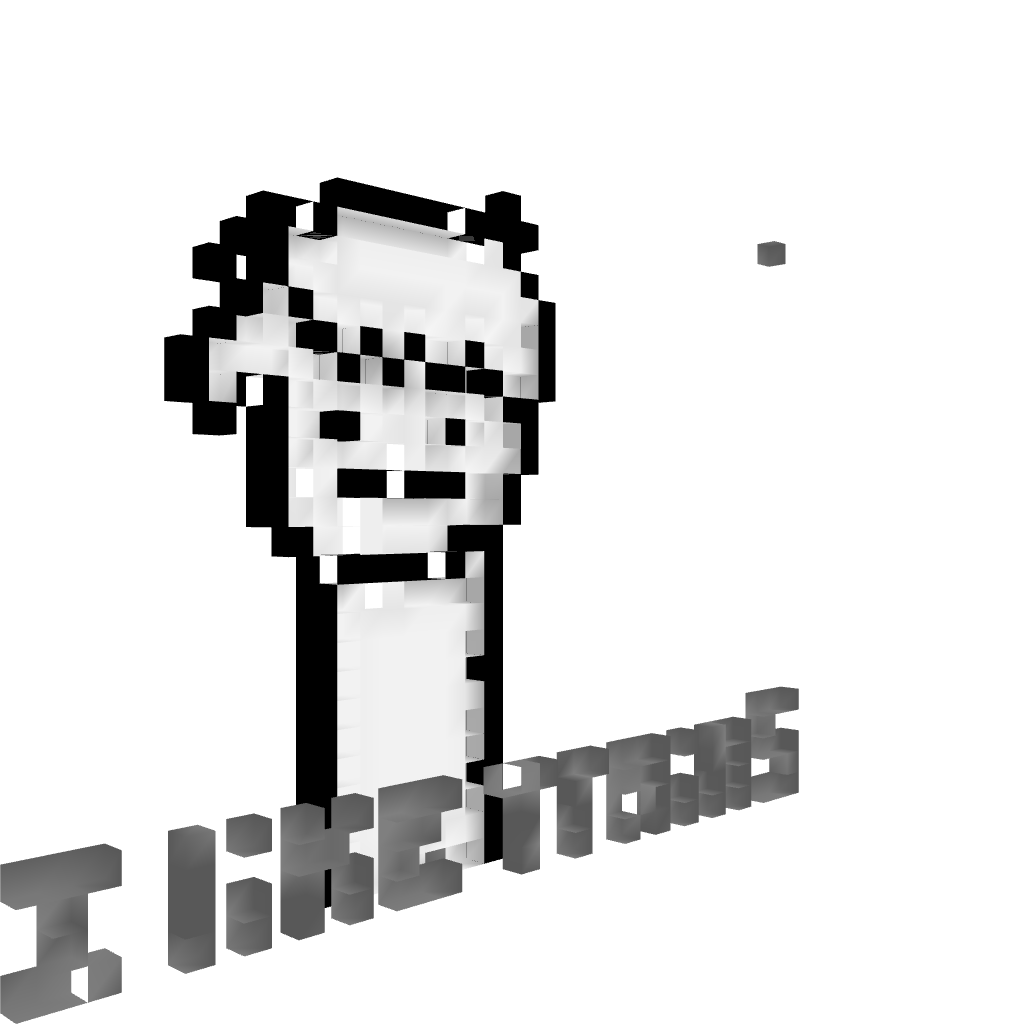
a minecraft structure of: I Like Trains Kid - By Cybersneeze high quality